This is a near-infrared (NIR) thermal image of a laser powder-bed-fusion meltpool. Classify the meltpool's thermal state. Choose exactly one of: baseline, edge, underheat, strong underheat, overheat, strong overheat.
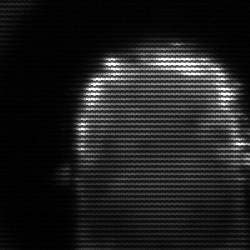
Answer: baseline